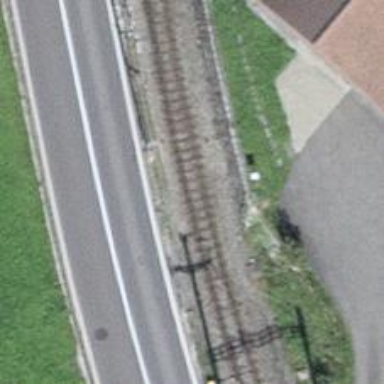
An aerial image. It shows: Narrow-gauge railway with 1 track. The tracks are electrified with contact line.